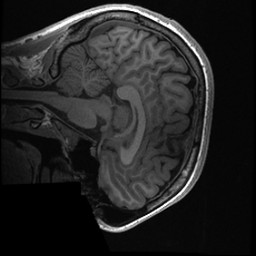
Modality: T1w
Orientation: sagittal